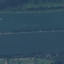
Land use / land cover class: River